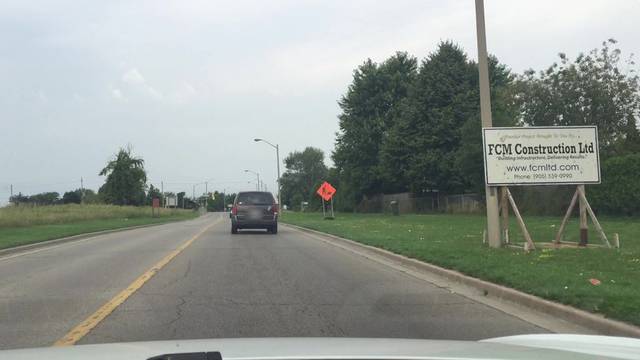
Region: Canada
Coordinates: 43.892, -78.804